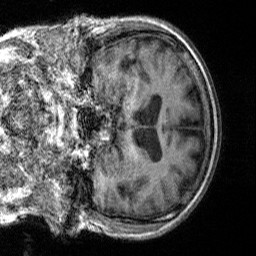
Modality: T1w
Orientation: coronal
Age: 55
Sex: male
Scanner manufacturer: siemens
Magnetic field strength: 3 T
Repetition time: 1.9 s
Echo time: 0.00252 s